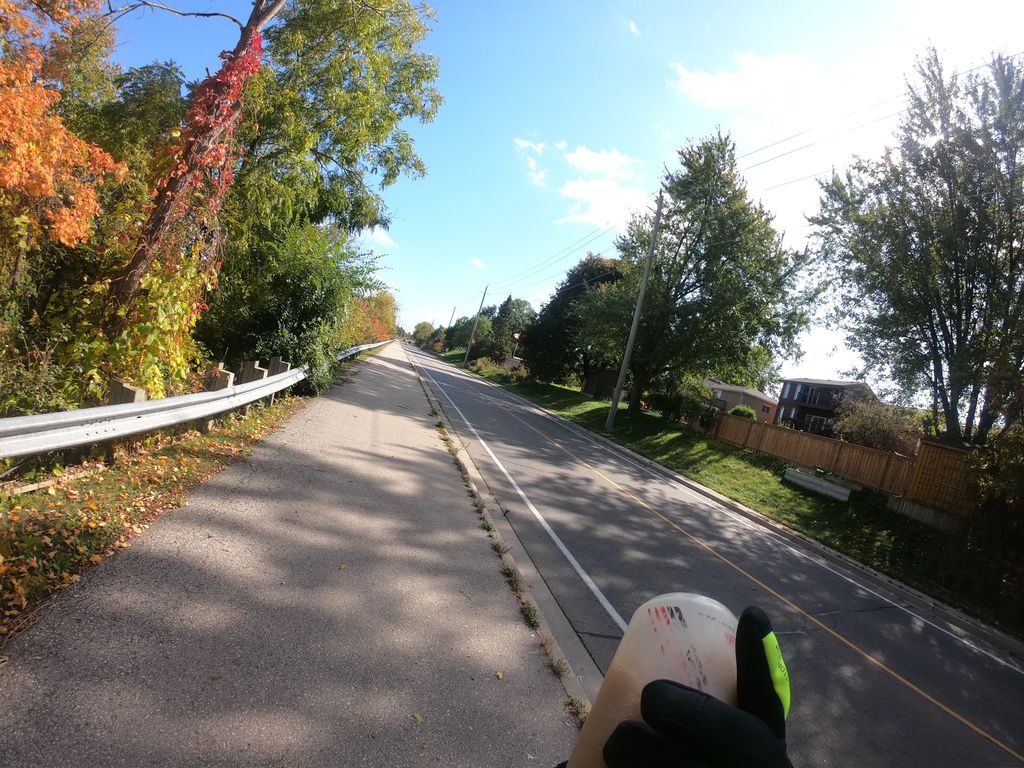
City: kitchener-waterloo